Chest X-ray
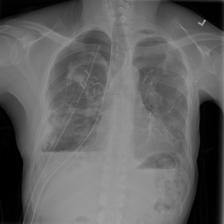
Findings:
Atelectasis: negative
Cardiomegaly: negative
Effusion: positive
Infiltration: positive
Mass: negative
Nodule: negative
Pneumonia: negative
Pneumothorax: negative
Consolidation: negative
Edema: negative
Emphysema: negative
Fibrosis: negative
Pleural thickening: negative
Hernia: negative